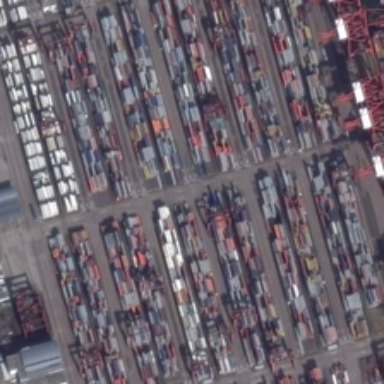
Several buildings and many containers in an industrial area .